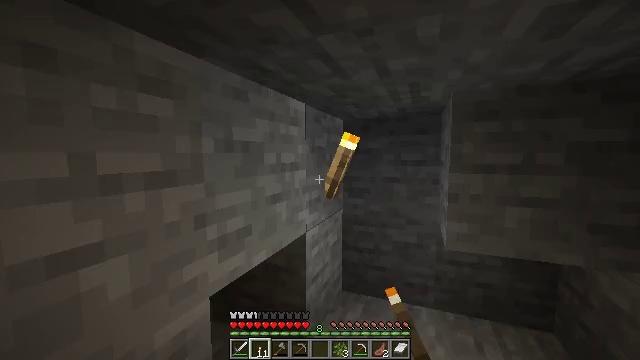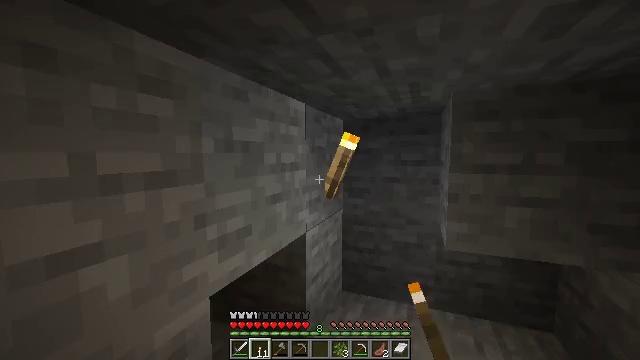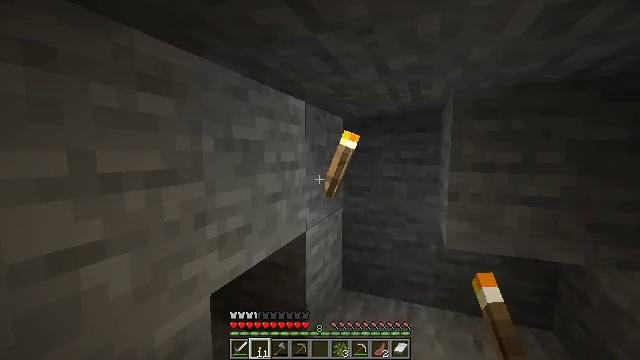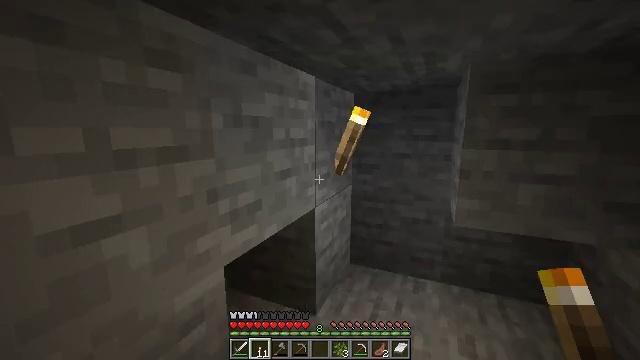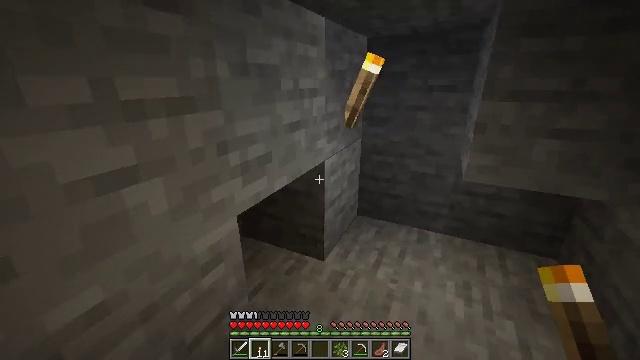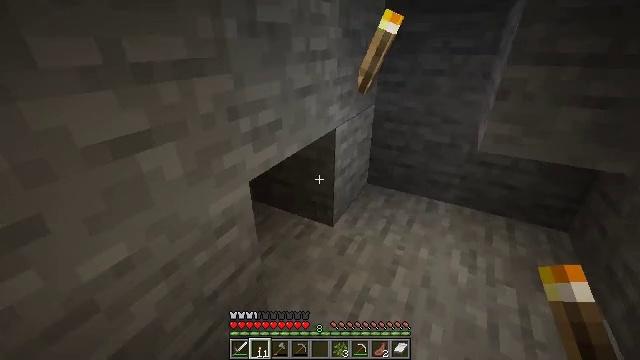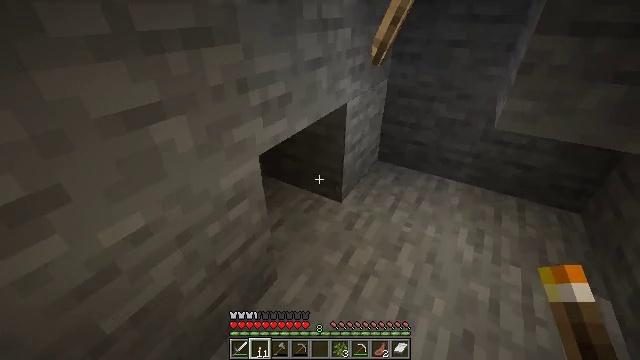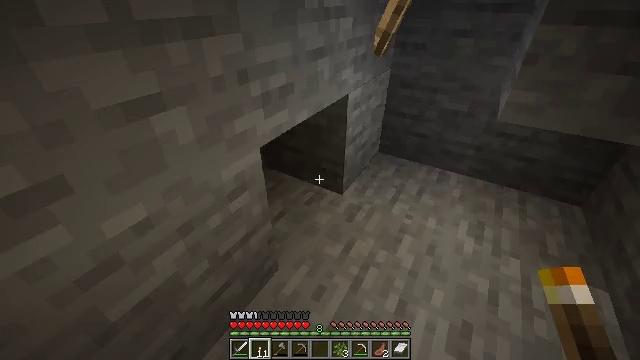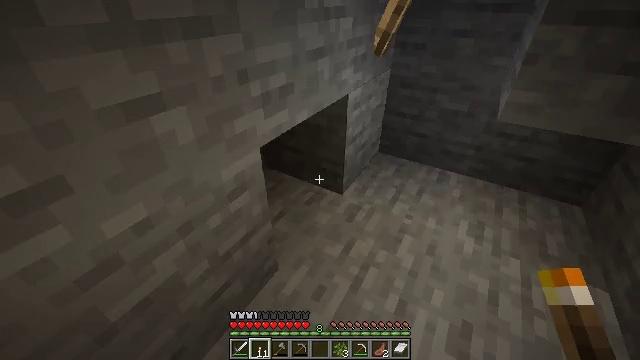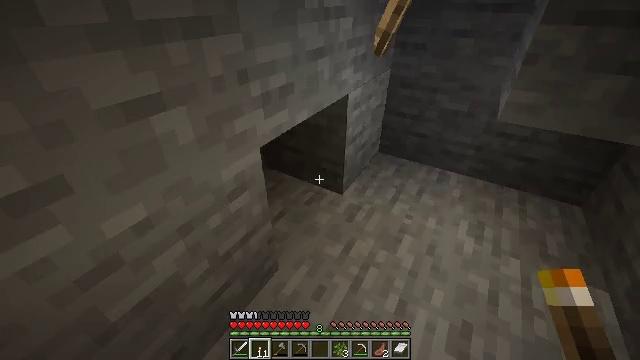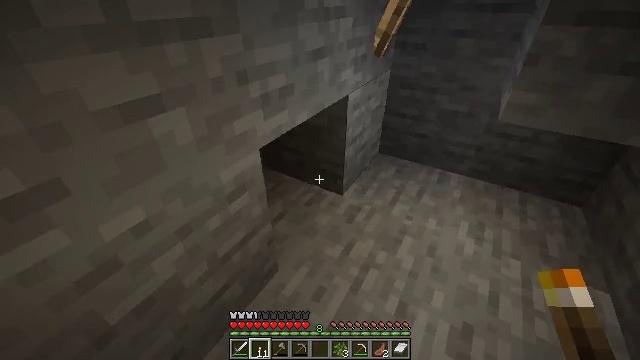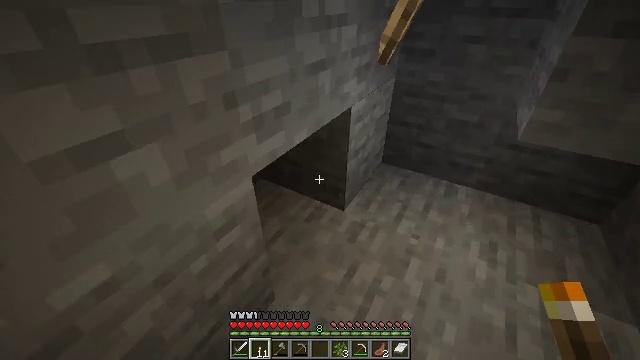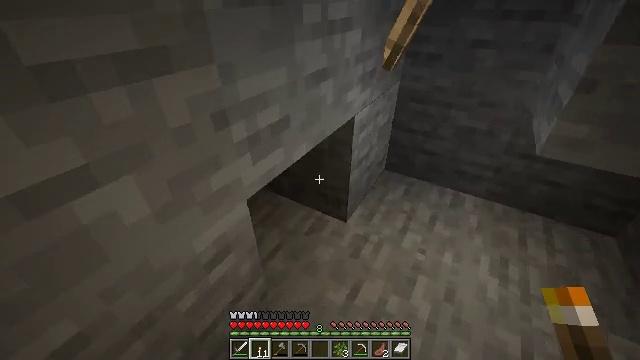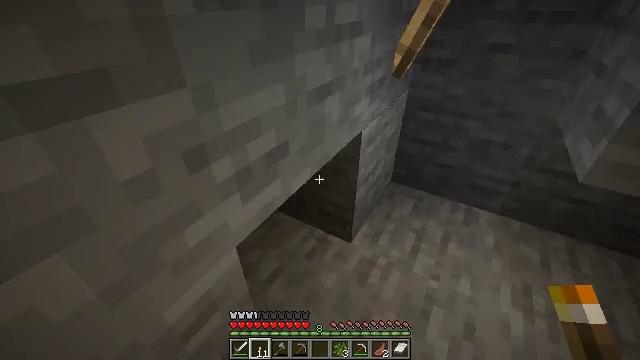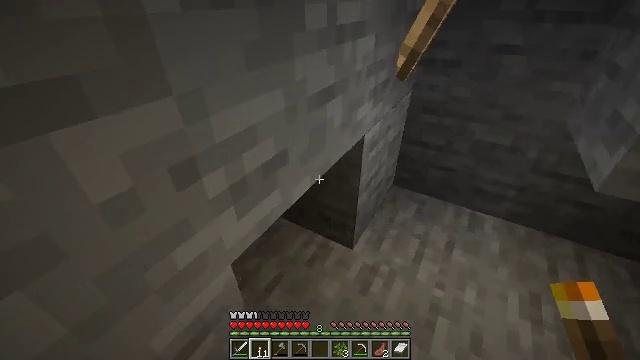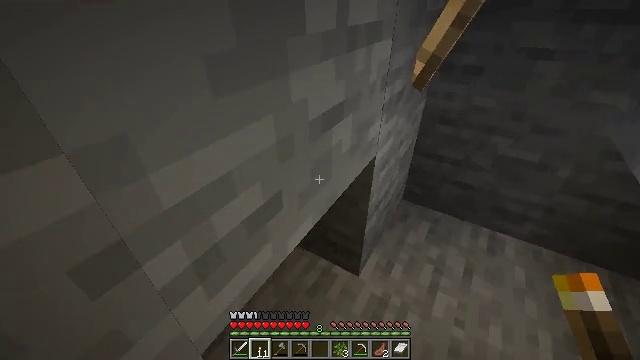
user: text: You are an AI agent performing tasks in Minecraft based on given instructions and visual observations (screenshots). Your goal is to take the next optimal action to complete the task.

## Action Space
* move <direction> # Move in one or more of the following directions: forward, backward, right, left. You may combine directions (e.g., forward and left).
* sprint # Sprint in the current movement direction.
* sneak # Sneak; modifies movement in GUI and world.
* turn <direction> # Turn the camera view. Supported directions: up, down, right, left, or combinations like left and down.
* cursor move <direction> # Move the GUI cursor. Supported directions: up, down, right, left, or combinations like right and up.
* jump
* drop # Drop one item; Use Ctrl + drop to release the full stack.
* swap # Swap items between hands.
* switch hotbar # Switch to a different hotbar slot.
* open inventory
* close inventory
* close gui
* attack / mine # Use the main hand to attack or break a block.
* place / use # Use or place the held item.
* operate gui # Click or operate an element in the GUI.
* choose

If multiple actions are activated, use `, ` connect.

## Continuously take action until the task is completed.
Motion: motion action
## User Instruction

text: Mine the ice block.
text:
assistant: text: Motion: no_op
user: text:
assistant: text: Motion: no_op
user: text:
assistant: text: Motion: turn left and down
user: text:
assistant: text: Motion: turn left and down
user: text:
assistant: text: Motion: turn left and down
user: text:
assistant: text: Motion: turn left and down
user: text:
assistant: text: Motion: turn down
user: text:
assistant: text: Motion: no_op
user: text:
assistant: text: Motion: no_op
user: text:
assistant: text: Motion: move forward
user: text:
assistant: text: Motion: move forward
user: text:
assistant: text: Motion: move forward
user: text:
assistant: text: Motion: move forward
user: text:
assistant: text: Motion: move forward
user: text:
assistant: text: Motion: no_op
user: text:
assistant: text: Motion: turn left
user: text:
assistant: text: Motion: turn left
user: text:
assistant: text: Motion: no_op
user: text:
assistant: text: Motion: no_op
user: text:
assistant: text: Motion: turn right and up
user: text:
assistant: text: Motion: turn right and up
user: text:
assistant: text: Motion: turn right and up
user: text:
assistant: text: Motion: turn right and up
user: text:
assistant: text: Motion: turn right and up
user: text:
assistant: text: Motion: turn right and up
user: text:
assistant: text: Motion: turn right and up
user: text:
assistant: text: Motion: turn right and up
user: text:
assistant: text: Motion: turn up
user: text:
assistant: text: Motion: turn up
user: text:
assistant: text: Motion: no_op